Question: I'm currently using two plugins:
<URL>
<URL>
The problem arises when trying to actually put the datetimepicker inside the table. The styles get all garbled. Here's a picture:

On the left is what I have and on the right is what I should have. Here's my code:
'''
<html xmlns="http://www.w3.org/1999/xhtml">
<head>
<meta http-equiv="Content-Type" content="text/html;" />
<title>Test page</title>
<link rel="stylesheet" href="https://maxcdn.bootstrapcdn.com/bootstrap/3.3.4/css/bootstrap.min.css">
<link rel="stylesheet" href="https://maxcdn.bootstrapcdn.com/bootstrap/3.3.4/css/bootstrap-theme.min.css">
<link rel="stylesheet" href="//cdnjs.cloudflare.com/ajax/libs/bootstrap-datetimepicker/4.7.14/css/bootstrap-datetimepicker.min.css" />
<link rel="stylesheet" href="//cdn.datatables.net/1.10.5/css/jquery.dataTables.min.css">
<script src="https://code.jquery.com/jquery-2.1.3.min.js"></script>
<script src="https://maxcdn.bootstrapcdn.com/bootstrap/3.3.4/js/bootstrap.min.js"></script>
<script src="//cdnjs.cloudflare.com/ajax/libs/moment.js/2.9.0/moment-with-locales.js"></script>
<script src="//cdnjs.cloudflare.com/ajax/libs/bootstrap-datetimepicker/4.7.14/js/bootstrap-datetimepicker.min.js"></script>
<script src="//cdn.datatables.net/1.10.5/js/jquery.dataTables.min.js"></script>
<script type="text/javascript">
$(document).ready(function()
{
$('#datetimepicker1').datetimepicker();
$('#datetimepicker2').datetimepicker();
$('#example').dataTable();
});
</script>
</head>
<body>
<div class='col-sm-2'>
<div class='input-group' id='datetimepicker1'>
<input type='text' class="form-control" />
<span class="input-group-addon">
<span class="glyphicon glyphicon-calendar"></span>
</span>
</div>
</div>
<table id="example" class="display" cellspacing="0" width="100%">
<thead>
<tr>
<th>Name</th>
<th>Position</th>
<th>Office</th>
<th>Age</th>
<th>Start date</th>
<th>Salary</th>
</tr>
</thead>
<tfoot>
<tr>
<th>Name</th>
<th>Position</th>
<th>Office</th>
<th>Age</th>
<th>Start date</th>
<th>Salary</th>
</tr>
</tfoot>
<tbody>
<tr>
<td>
<div class='col-sm-2'>
<div class='input-group' id='datetimepicker2'>
<input type='text' class="form-control" />
<span class="input-group-addon">
<span class="glyphicon glyphicon-calendar"></span>
</span>
</div>
</div>
</td>
<td>System Architect</td>
<td>Edinburgh</td>
<td>61</td>
<td>2011/04/25</td>
<td>$320,800</td>
</tr>
<tr>
<td>Garrett Winters</td>
<td>Accountant</td>
<td>Tokyo</td>
<td>63</td>
<td>2011/07/25</td>
<td>$170,750</td>
</tr>
<tr>
<td>Ashton Cox</td>
<td>Junior Technical Author</td>
<td>San Francisco</td>
<td>66</td>
<td>2009/01/12</td>
<td>$86,000</td>
</tr>
</tbody>
</table>
</body>
</html>
'''
My best guess is that the datatable plugin's styles override the datetimepicker's. However, I have no idea how to actually solve this situation short of hacking the plugin itself, which I'd rather avoid if at all possible.
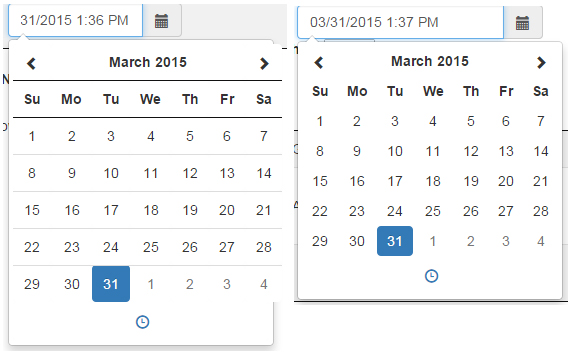
Answer: Okay, so my mistake, I actually forgot to post the answer. I was actually able to solve this problem. The error lay in the DataTables.bootstrap.css file.
Look for a line looking like this:
'''
table.dataTable thead > tr > th {
padding-left: 8px;
padding-right: 30px;
}
'''
And change it for this:
'''
table.dataTable > thead > tr > th {
padding-left: 8px;
padding-right: 30px;
}
'''
Since the datetimepicker uses a table too, the former style's selector was accidentally grabbing it and applying the datatable's css on it. Adding the ">" before the "thead" will prevent that and the datetimepicker will display properly.
I hope this helps.